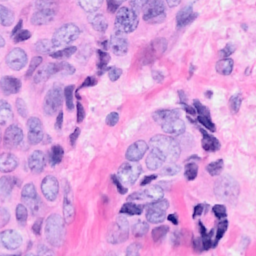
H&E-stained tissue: Breast